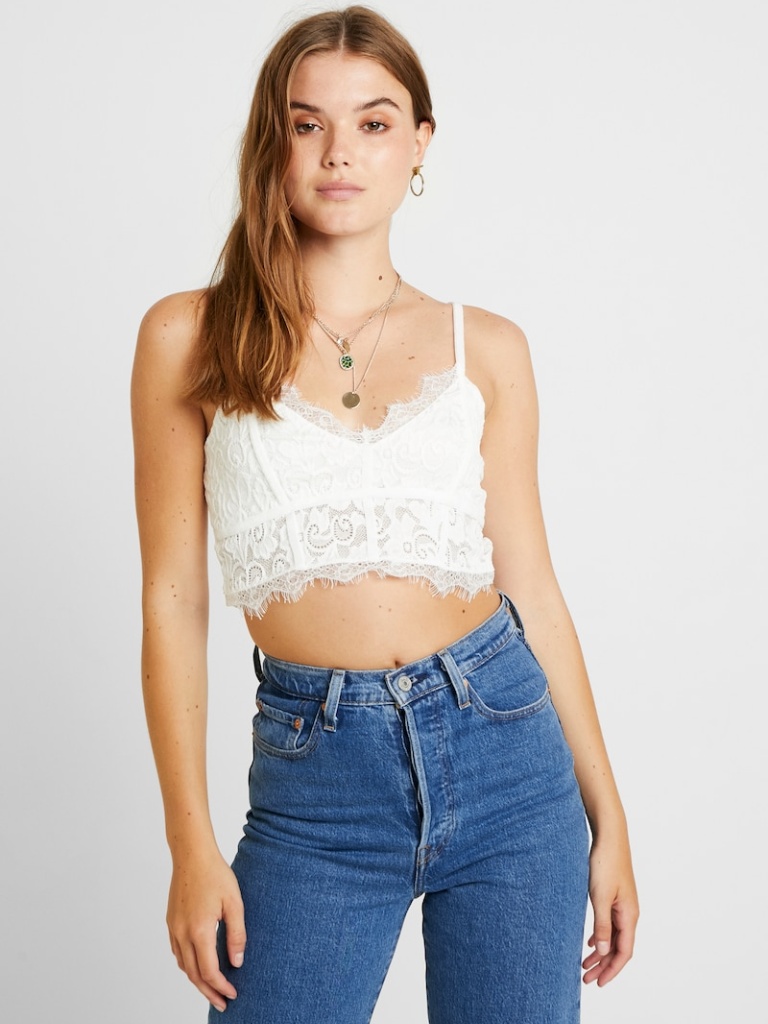
lace tight sleeveless cropped length Untucked v-neck camisole